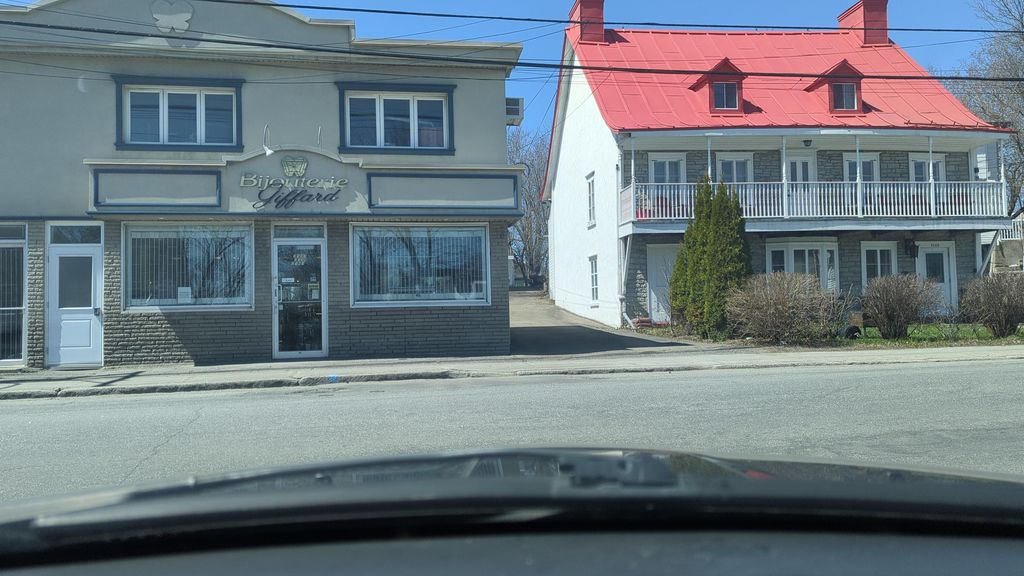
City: quebec_city